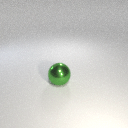
large green metal sphere